Question: I am trying to add a 301 redirect to my '.htaccess' file, but my site keeps returning a '404 error -- Article not found'.
My '.htaccess' file looks like this:
'''
##
# @version $Id: htaccess.txt 13415 2009-11-03 15:53:25Z ian $
# @package Joomla
# @copyright Copyright (C) 2005 - 2008 Open Source Matters. All rights reserved.
# @license http://www.gnu.org/copyleft/gpl.html GNU/GPL
# Joomla! is Free Software
##
#####################################################
# READ THIS COMPLETELY IF YOU CHOOSE TO USE THIS FILE
#
# The line just below this section: 'Options +FollowSymLinks' may cause problems
# with some server configurations. It is required for use of mod_rewrite, but may already
# be set by your server administrator in a way that dissallows changing it in
# your .htaccess file. If using it causes your server to error out, comment it out (add # to
# beginning of line), reload your site in your browser and test your sef url's. If they work,
# it has been set by your server administrator and you do not need it set here.
#
#####################################################
## Can be commented out if causes errors, see notes above.
Options +FollowSymLinks
#
# mod_rewrite in use
RewriteEngine On
RewriteRule ^enroll(/.*)?$ http://www.avantresources.com/store/live-seminar-tattoos-piercings-and-cross-dressing-oh-my-detail$1 [L,NC,R=302]
########## Begin - Rewrite rules to block out some common exploits
## If you experience problems on your site block out the operations listed below
## This attempts to block the most common type of exploit 'attempts' to Joomla!
#
## Deny access to extension xml files (uncomment out to activate)
#<Files ~ "\.xml$">
#Order allow,deny
#Deny from all
#Satisfy all
#</Files>
## End of deny access to extension xml files
RewriteCond %{QUERY_STRING} mosConfig_[a-zA-Z_]{1,21}(=|\%3D) [OR]
# Block out any script trying to base64_encode crap to send via URL
RewriteCond %{QUERY_STRING} base64_encode.*\(.*\) [OR]
# Block out any script that includes a <script> tag in URL
RewriteCond %{QUERY_STRING} (\<|%3C).*script.*(\>|%3E) [NC,OR]
# Block out any script trying to set a PHP GLOBALS variable via URL
RewriteCond %{QUERY_STRING} GLOBALS(=|\[|\%[0-9A-Z]{0,2}) [OR]
# Block out any script trying to modify a _REQUEST variable via URL
RewriteCond %{QUERY_STRING} _REQUEST(=|\[|\%[0-9A-Z]{0,2})
# Send all blocked request to homepage with 403 Forbidden error!
RewriteRule ^(.*)$ index.php [F,L]
#
########## End - Rewrite rules to block out some common exploits
# Uncomment following line if your webserver's URL
# is not directly related to physical file paths.
# Update Your Joomla! Directory (just / for root)
# RewriteBase /
RewriteCond %{HTTP_HOST} ^avantresources.com [nc]
RewriteRule ^(.*)$ http://www.avantresources.com/$1 [r=301,nc]
# Enable XSendFile
XSendFile On
########## Begin - Joomla! core SEF Section
#
RewriteCond %{REQUEST_FILENAME} !-f
RewriteCond %{REQUEST_FILENAME} !-d
RewriteCond %{REQUEST_URI} !^/index.php
RewriteCond %{REQUEST_URI} (/|\.php|\.html|\.htm|\.feed|\.pdf|\.raw|/[^.]*)$ [NC]
RewriteRule (.*) index.php
RewriteRule .* - [E=HTTP_AUTHORIZATION:%{HTTP:Authorization},L]
#
########## End - Joomla! core SEF Section
Redirect 301 /index.php/Webinars/Independent-Contractor-Misclassification.html http://www.avantresources.com/index.php?page=shop.product_details&flypage=flypage.tpl&product_id=82&category_id=1&option=com_virtuemart&Itemid=20
Redirect 301 /index.php/Webinars/Regulating-Employee-Use-of-Smart-Phones.html http://www.avantresources.com/index.php?page=shop.product_details&flypage=flypage.tpl&product_id=65&category_id=1&option=com_virtuemart&Itemid=20
Redirect 301 /index.php/Webinars/Summer-Slaves-The-Legality-of-Unpaid-Internships.html http://www.avantresources.com/index.php?page=shop.product_details&flypage=flypage.tpl&product_id=94&category_id=1&option=com_virtuemart&Itemid=20
Redirect 301 /index.php/Speakers/Speakers/Kevin-Herring-1.html http://www.avantresources.com/speakers/54-kevin-herring
RedirectMatch ^/accounts/bwn(.*)$ http://dev.netcontentinc.net/accounts/bwn/$1
AddType video/ogg .ogv
AddType video/mp4 .mp4
AddType video/webm .webm
SetEnvIfNoCase Request_URI .(og[gv]|mp4|m4v|webm)$ no-gzip dont-vary
Redirect http://www.avantresources.com/store/events/i-9-and-e-verify http://www.avantresources.com/store/i-9-and-e-verify-detail
Redirect 301 /index.php/store/training-products/412-mean-girls-female-to-female-bullying-in-the-workplace http://www.avantresources.com/store/training-products/408-mean-girls-female-to-female-bullying-in-the-workplace
Redirect 301 /video http://www.avantresources.com/index.php?option=com_chronocontact&chronoformname=arvid
redirect /store/events/i-9-and-e-verify http://www.avantresources.com/store/i-9-and-e-verify-detail
redirect /store/events/why-safety-should-matter-to-hr http://www.avantresources.com/store/why-safety-should-matter-to-hr-detail
redirect /store/events/correctly-handling-abandoned-wages http://www.avantresources.com/store/correctly-handling-abandoned-wages-detail
redirect /store/training-products/1554-designing-a-successful-onboarding-program http://www.avantresources.com/store/designing-a-successful-onboarding-program-detail
redirect /store/events/replacing-annual-performance-reviews http://www.avantresources.com/store/replacing-annual-performance-reviews-detail
redirect /store/events/designing-a-successful-onboarding-program http://www.avantresources.com/store/designing-a-successful-onboarding-program-detail
redirect /store/training-products/1865-why-safety-should-matter-to-hr http://www.avantresources.com/store/why-safety-should-matter-to-hr-detail
redirect /store/events/mastering-excel-pivot-tables http://www.avantresources.com/store/mastering-excel-pivot-tables-detail
redirect /store/events/1847-mastering-excel-pivot-tables http://www.avantresources.com/store/mastering-excel-pivot-tables-detail
redirect /store/training-products/1853-i-9-and-e-verify http://www.avantresources.com/store/i-9-and-e-verify-detail
redirect /store/events/1835-payroll-records-and-the-flsa http://www.avantresources.com/store/payroll-records-and-the-flsa2014-01-22-17-30-23_-detail
redirect /store/training-products/1832-payroll-records-and-the-flsa http://www.avantresources.com/store/payroll-records-and-the-flsa2014-01-22-17-30-23_-detail
redirect /store/events/13-successful-strategies-to-manage-workplace-conflict http://www.avantresources.com/store/13-successful-strategies-to-manage-workplace-conflict-detail
redirect /store/training-products/1841-13-successful-strategies-to-manage-workplace-conflict http://www.avantresources.com/store/13-successful-strategies-to-manage-workplace-conflict-detail
redirect /store/events/hipaa-omnibus-rule-compliance http://www.avantresources.com/store/hipaa-omnibus-rule-compliance-detail
redirect /store/training-products/1416-hipaa-omnibus-rule-compliance http://www.avantresources.com/store/hipaa-omnibus-rule-compliance-detail
redirect /store/events/creating-interactive-employee-evaluations http://www.avantresources.com/store/creating-interactive-employee-evaluations2014-01-07-21-34-00-detail
redirect /store/training-products/1615-creating-interactive-employee-evaluations http://www.avantresources.com/store/creating-interactive-employee-evaluations2014-01-07-21-34-00-detail
redirect /store/events/complying-with-osha-recordkeeping-requirements http://www.avantresources.com/store/complying-with-osha-recordkeeping-requirements-detail
redirect /store/training-products/1826-complying-with-osha-recordkeeping-requirements http://www.avantresources.com/store/complying-with-osha-recordkeeping-requirements-detail
redirect index.php?option=com_docman&task=cat_view&gid=291&Itemid=63 http://www.avantresources.com/index.php?option=com_docman&task=cat_view&gid=278&Itemid=63
#########################
## BELOW ISN'T WORKING ##
#########################
redirect /enroll http://www.example.com/new-page
###added 20130213 by sc to block comment spam
<Files *>
order allow,deny
allow from all
deny from 195.190.13.
deny from 94.242.237.
deny from 213.238.175.7
deny from 5.39.219.26
</Files>
'''
When I try to hit '/enroll' I receive and error that looks like this:

I believe this has something to do with Joomla thinking '/old-page' is a link to an article. However, shouldn't my redirect intercept this request and deliver the correct page?
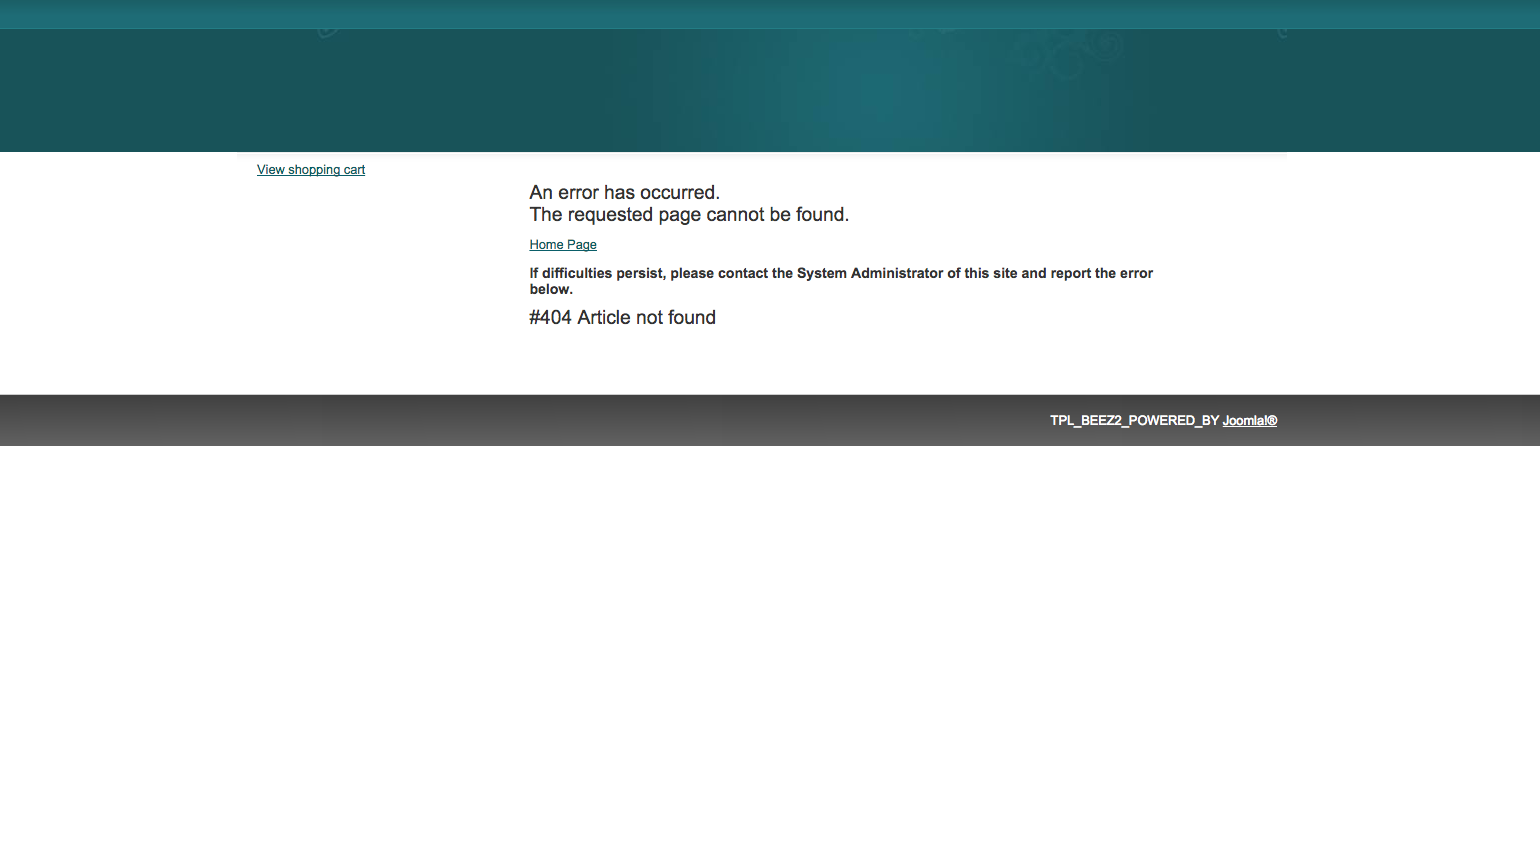
Answer: Instead of this rule:
'''
redirect /enroll http://www.example.com/new-page
'''
Add this rule 'RewriteEngine On' line:
'''
RewriteRule ^enroll(/.*)?$ http://www.example.com/new-page$1 [L,NC,R=302]
'''
Also make sure to test this in a new browser to avoid old 301 cache.